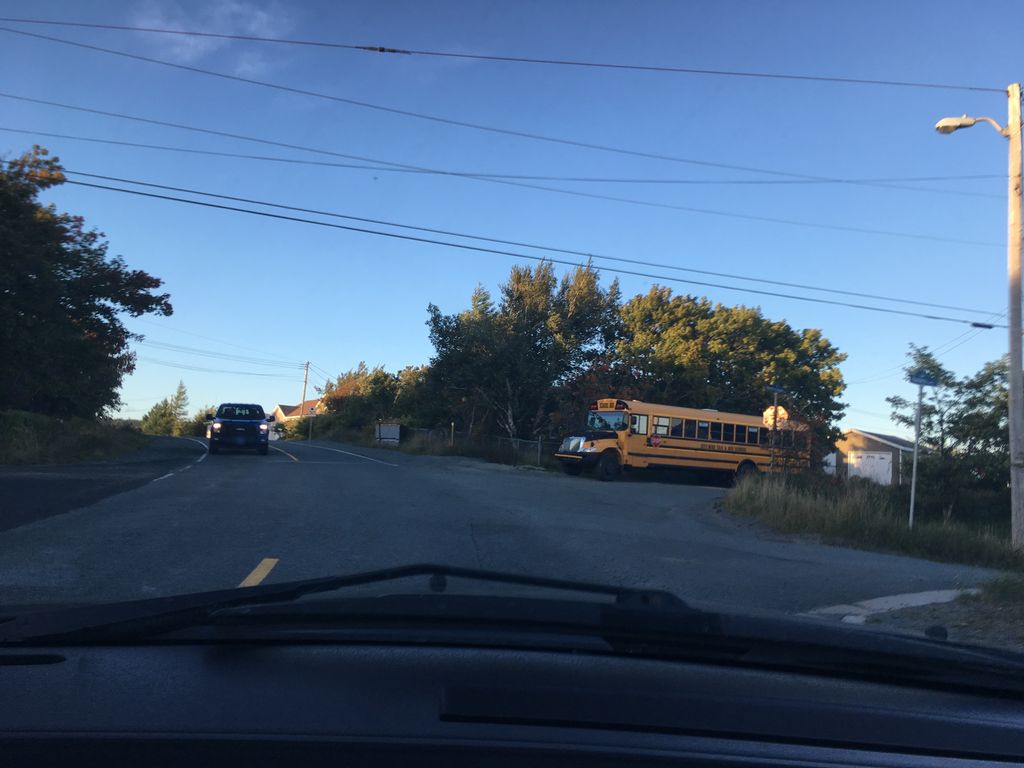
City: st_johns